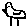
Label: bird